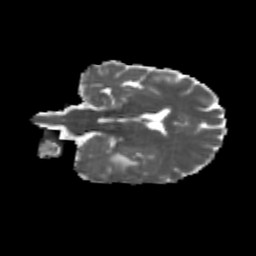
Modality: MD
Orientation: coronal
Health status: ill
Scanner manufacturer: siemens
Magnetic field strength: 3 T
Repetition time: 13.7 s
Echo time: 0.098 s